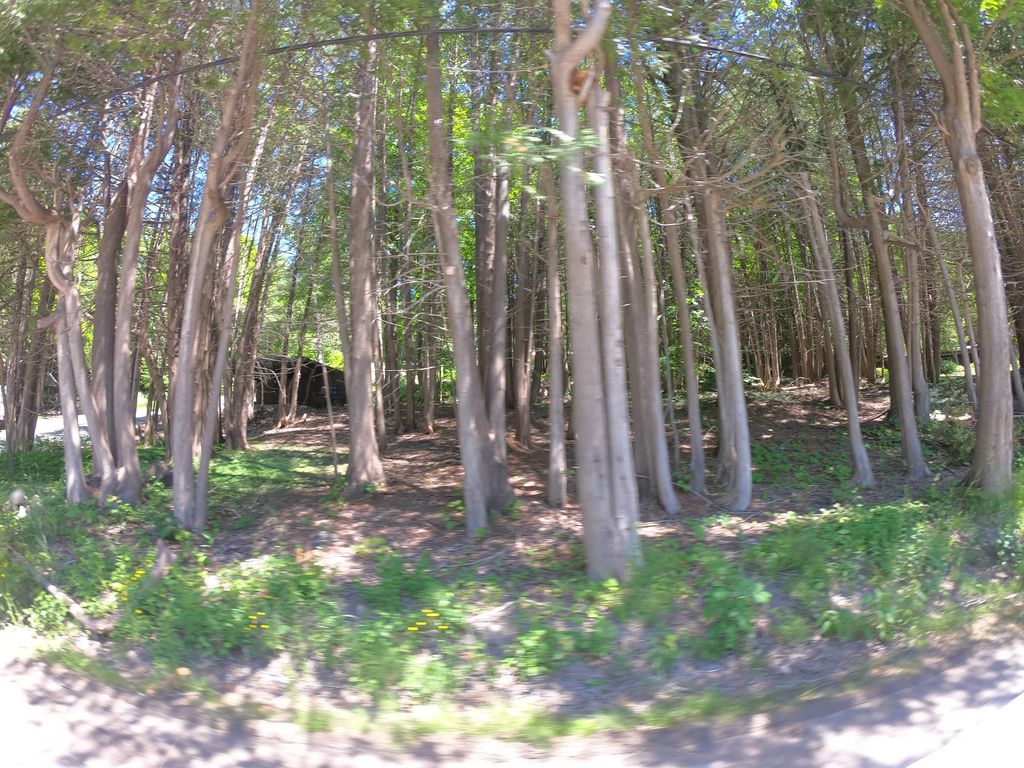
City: ottawa-gatineau